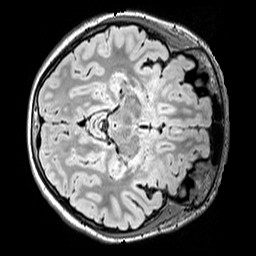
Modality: FLAIR
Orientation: axial
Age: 14
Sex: female
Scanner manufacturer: siemens
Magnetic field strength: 3 T
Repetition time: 5 s
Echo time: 0.388 s